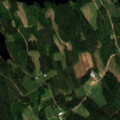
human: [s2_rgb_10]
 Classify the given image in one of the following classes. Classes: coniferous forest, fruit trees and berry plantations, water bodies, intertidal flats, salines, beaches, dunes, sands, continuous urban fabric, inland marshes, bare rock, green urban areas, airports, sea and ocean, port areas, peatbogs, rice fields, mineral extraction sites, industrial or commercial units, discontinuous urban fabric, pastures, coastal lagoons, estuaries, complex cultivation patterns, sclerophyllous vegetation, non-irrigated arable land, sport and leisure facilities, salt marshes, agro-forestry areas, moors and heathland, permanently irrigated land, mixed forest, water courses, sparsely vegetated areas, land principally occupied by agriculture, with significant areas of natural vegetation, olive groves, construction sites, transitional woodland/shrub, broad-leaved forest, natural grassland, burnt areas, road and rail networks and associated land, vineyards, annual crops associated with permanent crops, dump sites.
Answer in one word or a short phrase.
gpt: coniferous forest, mixed forest, transitional woodland/shrub, water bodies